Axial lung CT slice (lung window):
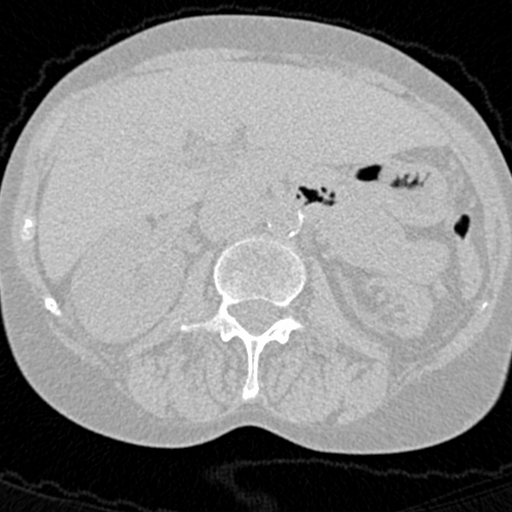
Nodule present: no